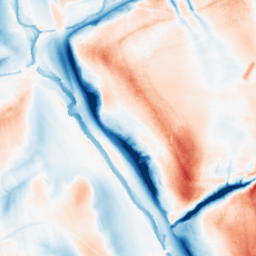
Category: classical
Decomposition family: gaussian_anisotropic
Decomposition parameters: sigma_x: 20
sigma_y: 5
Upsampling method: sinc_blackman
Upsampling parameters: scale: 2
kernel_size: 8
Upsampling scale: 2